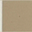
Piece: xx